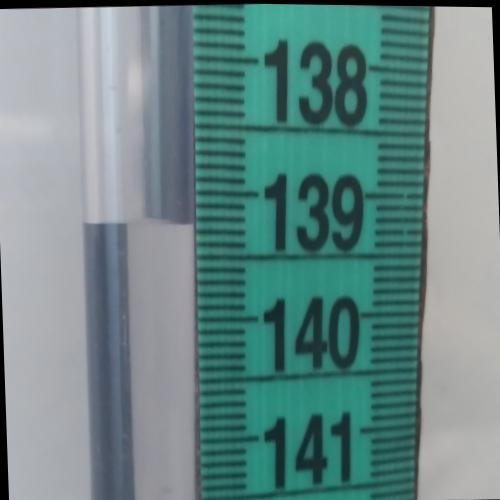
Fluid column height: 139.3 cm